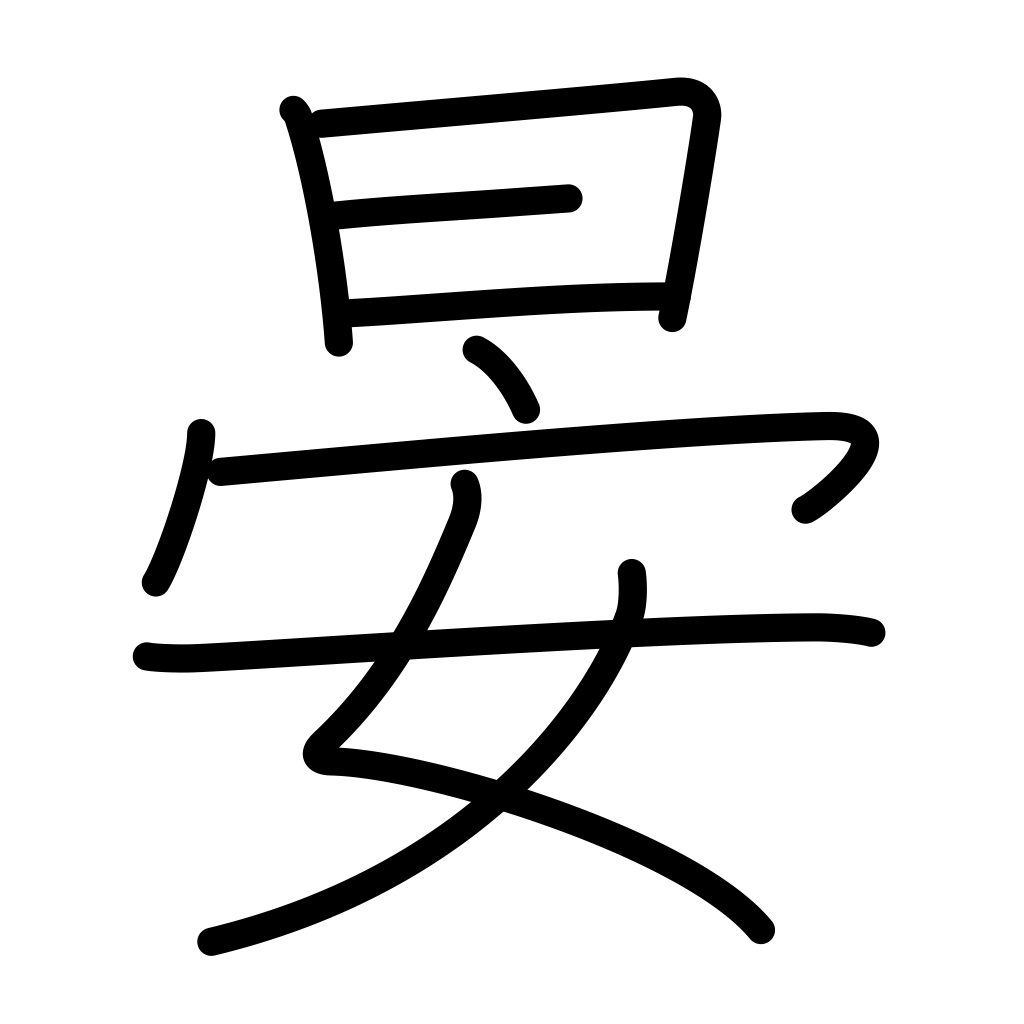
Meaning: late, quiet